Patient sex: M
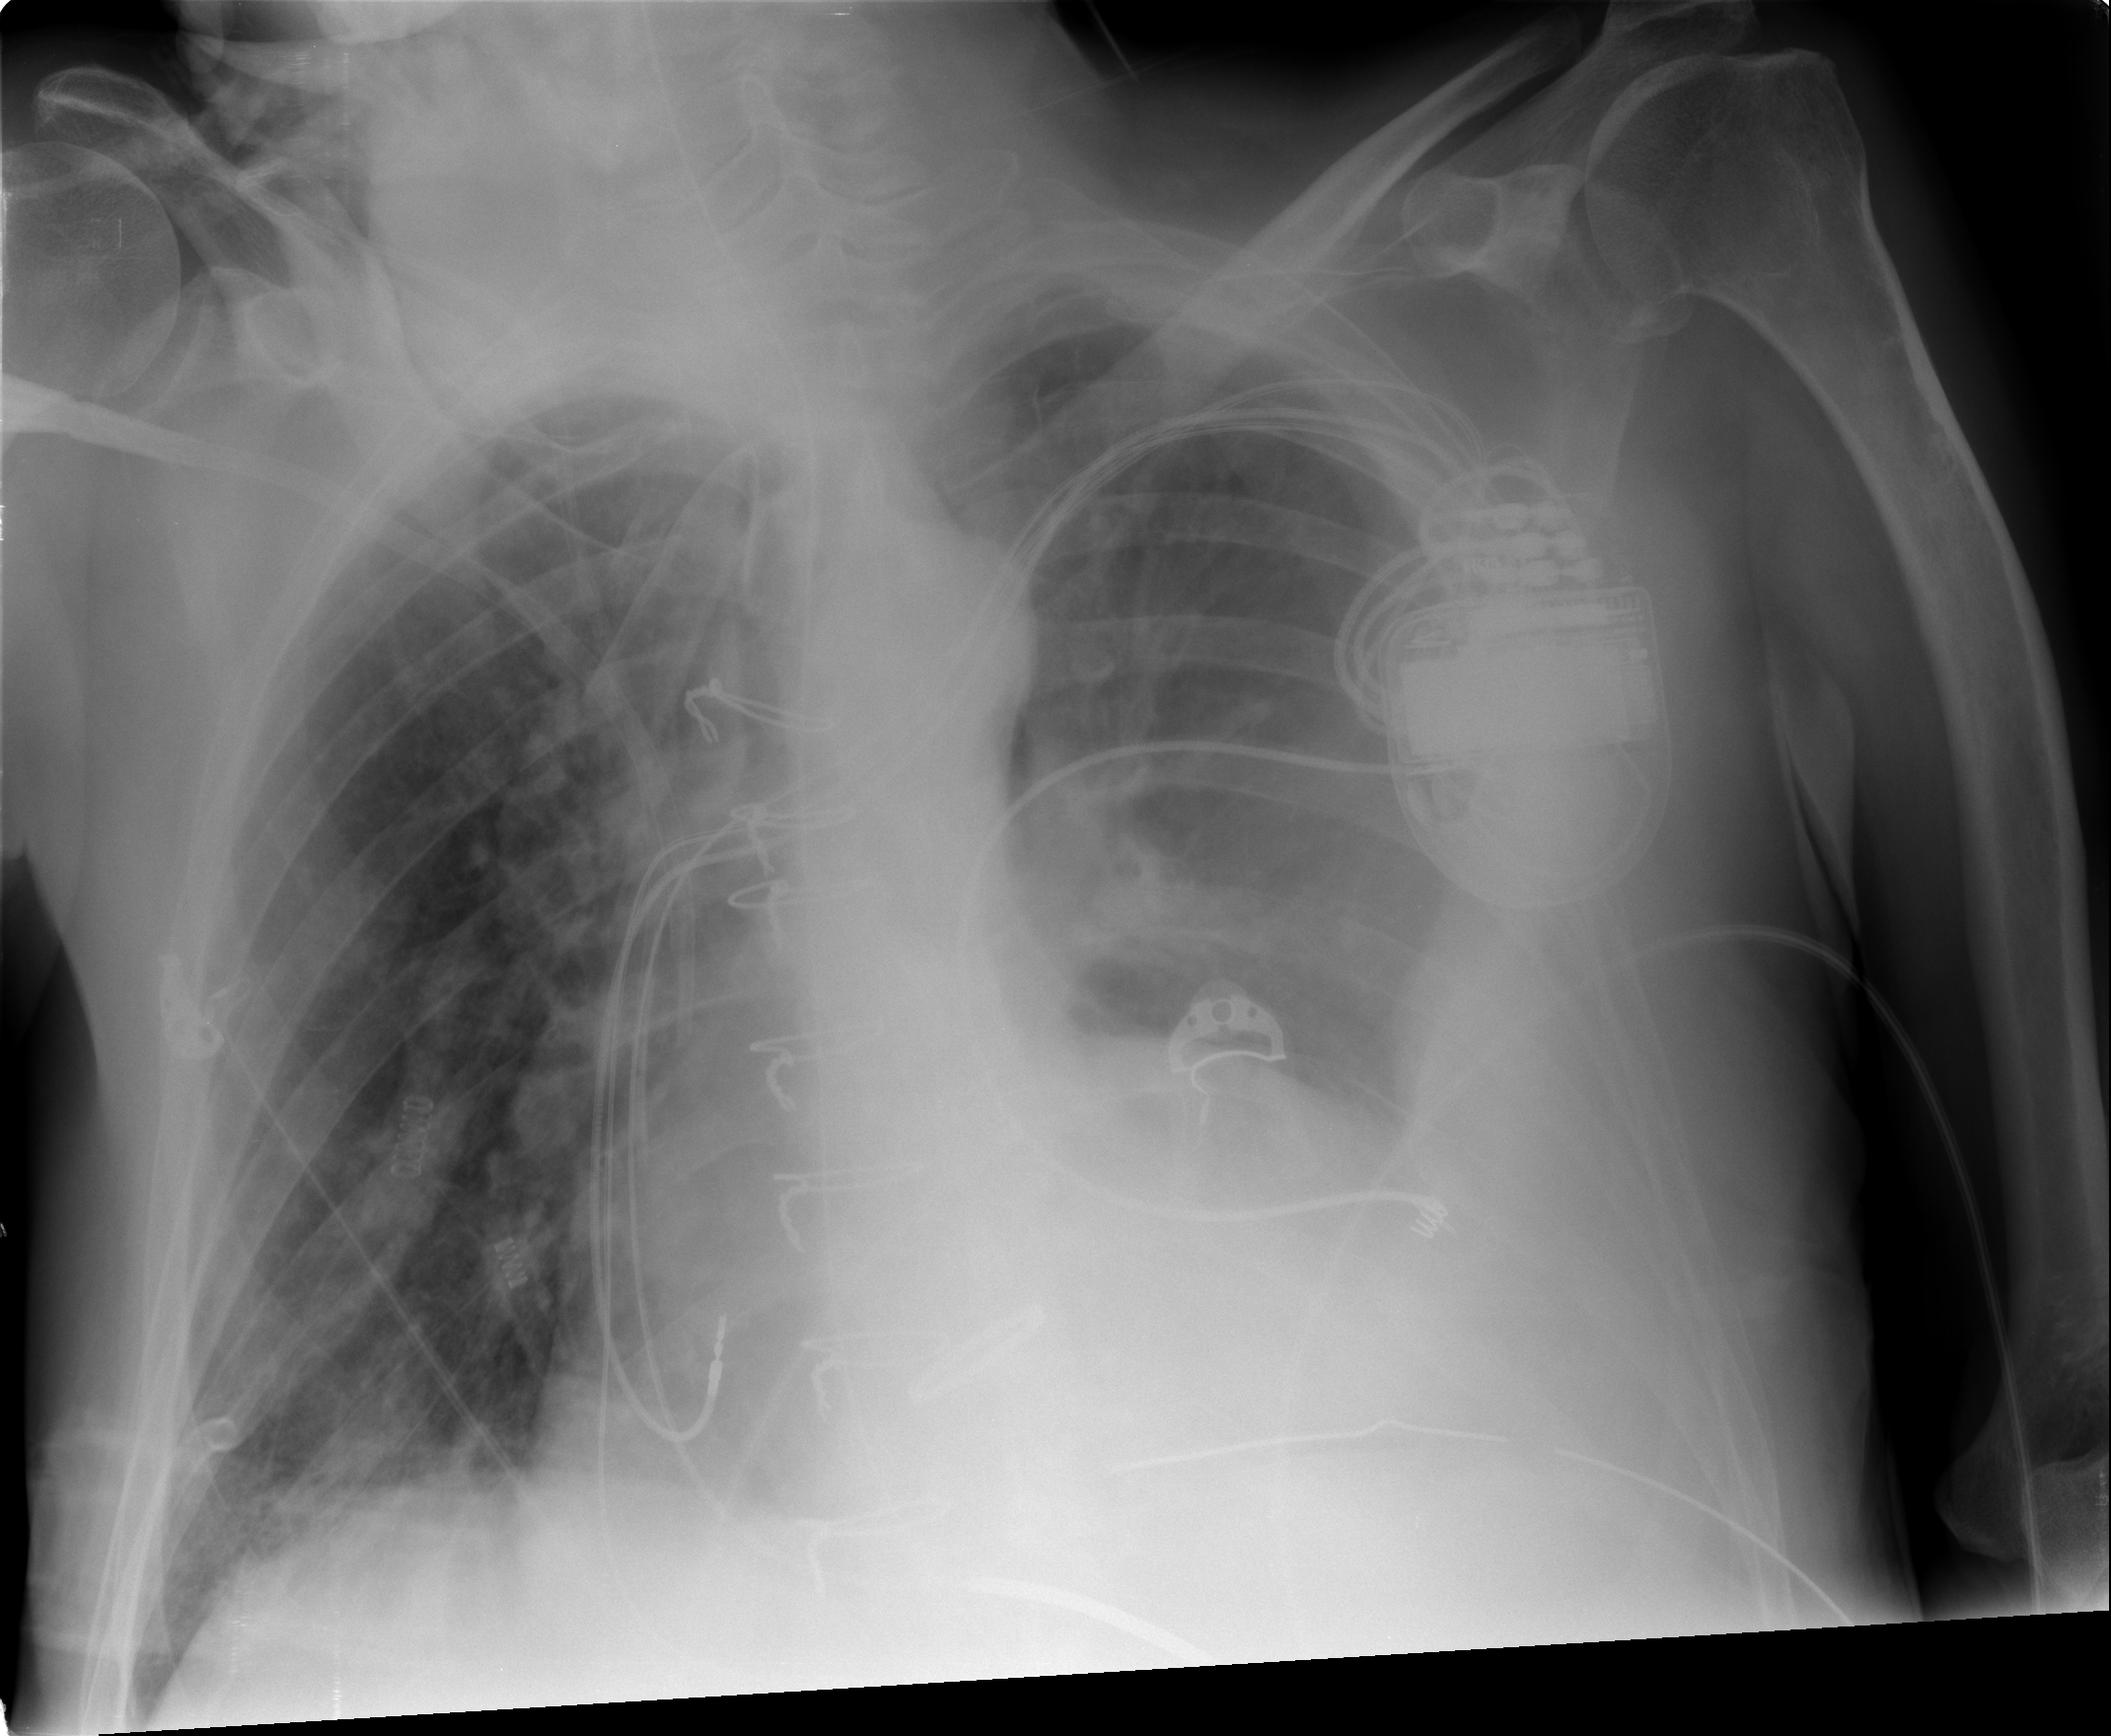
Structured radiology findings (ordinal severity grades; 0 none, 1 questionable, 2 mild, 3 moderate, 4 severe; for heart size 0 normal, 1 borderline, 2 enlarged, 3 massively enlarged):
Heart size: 2
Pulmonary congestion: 2
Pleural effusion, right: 0
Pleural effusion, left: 3
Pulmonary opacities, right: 0
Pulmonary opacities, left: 0
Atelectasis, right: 0
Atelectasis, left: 3